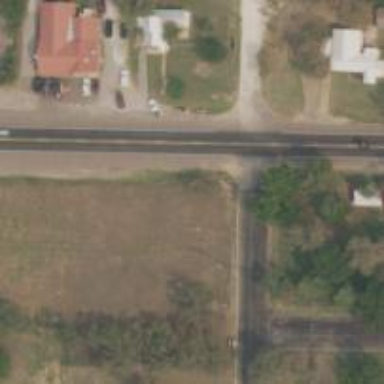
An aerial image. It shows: Asphalt road classified as primary highway.